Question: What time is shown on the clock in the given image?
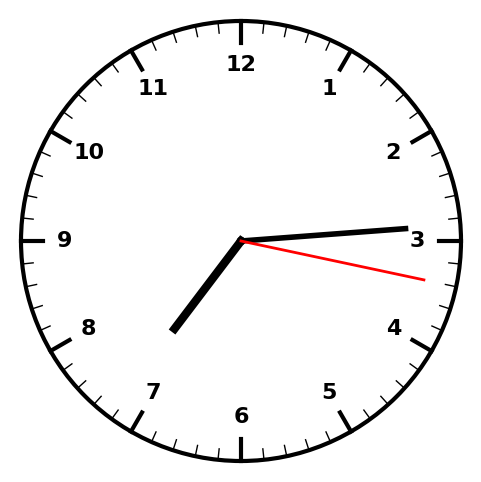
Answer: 07:14:17